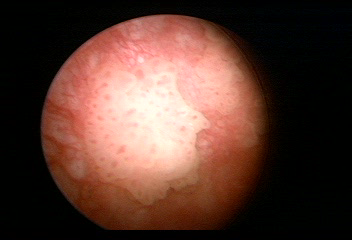
Modality: WLC
Class: Malignant
Subclass: LowGradePapillary
Lesion: L1
Stage: Ta
Morphology: Papillary
Bladder cancer association: Yes
Annotated structures: Tumor, Tumor